Question: Let's say we have a AmXYChart as one below.
How can I automatically get coordinates of the most left and the most right X values? For example in our case it will be 1 and 15.
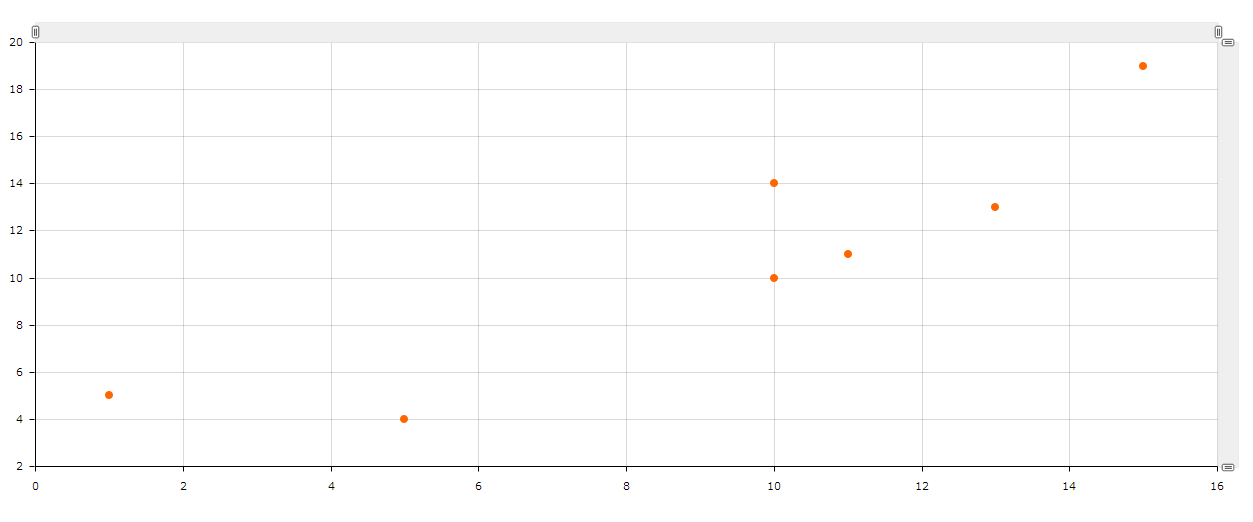
Answer: You can get min/max of value axis by accessing min and max properties. Note, you can do that only after chart is rendered: <URL>
'getAxisBounds = function(){ console.log(chart.valueAxes[0].min + " " + chart.valueAxes[0].max); console.log(chart.valueAxes[1].min + " " + chart.valueAxes[1].max); }'